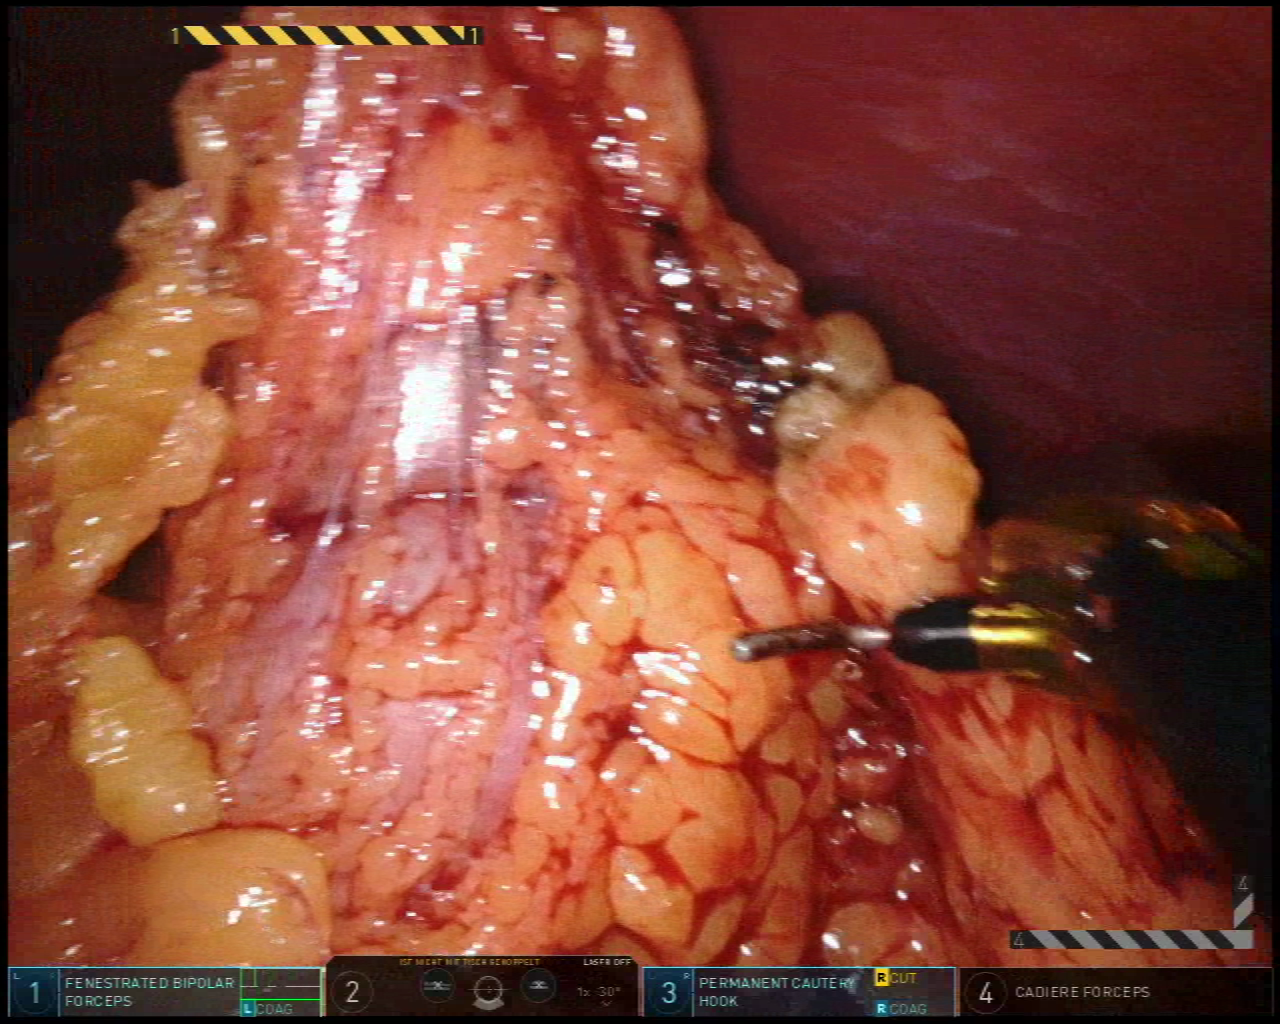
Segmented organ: abdominal_wall
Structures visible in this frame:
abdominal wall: yes
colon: yes
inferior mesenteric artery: no
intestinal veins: no
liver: no
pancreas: no
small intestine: no
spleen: no
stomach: no
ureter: no
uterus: no
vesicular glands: no